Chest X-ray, AP view. Patient: 33 years old, sex M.
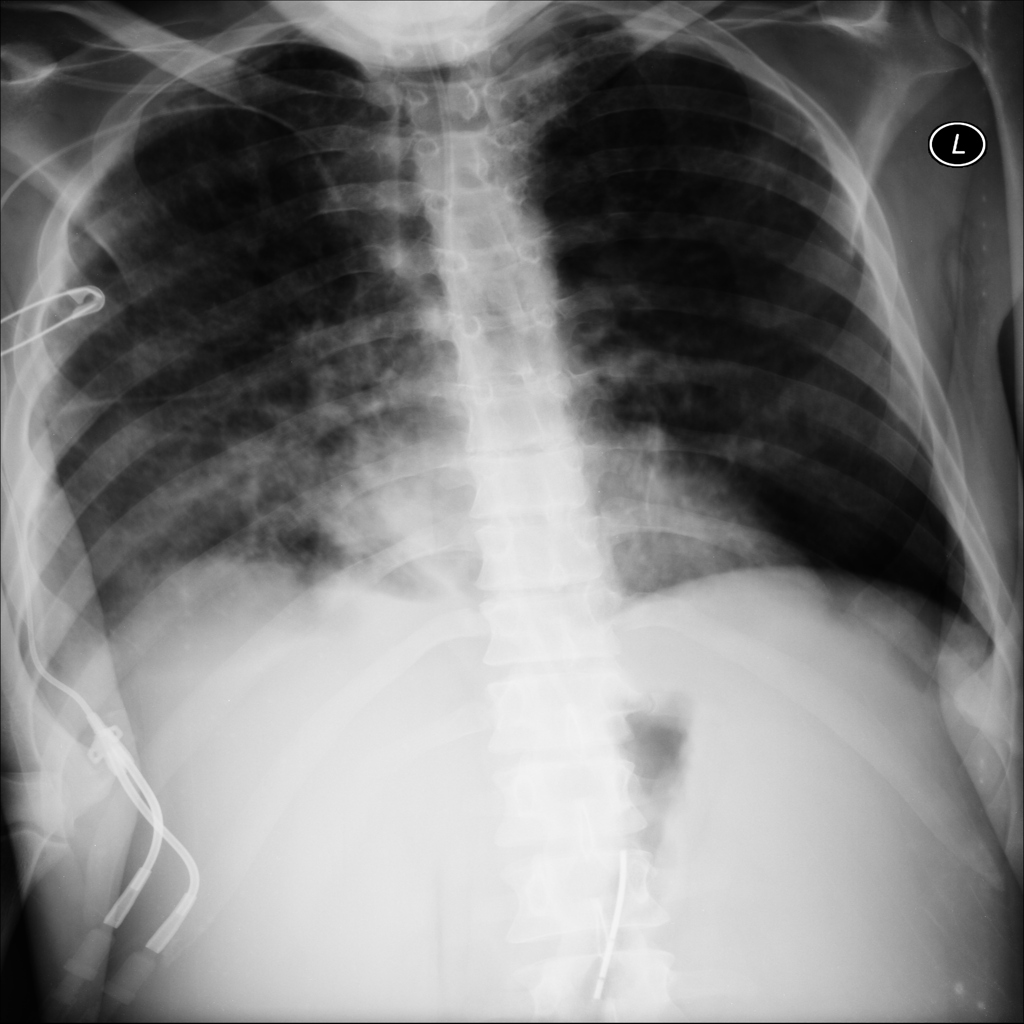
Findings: Atelectasis, Consolidation, Effusion, Infiltration